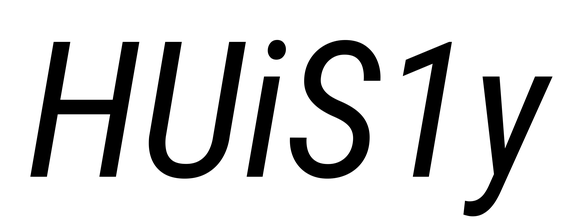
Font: Roboto-Italic_Condensed_Italic